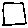
Label: square